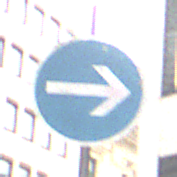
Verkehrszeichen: VorgeschriebeneFahrtrichtungHierRechts
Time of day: Midday
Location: Outdoor (Urban)
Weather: Overcast
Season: NotSpecified
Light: Natural